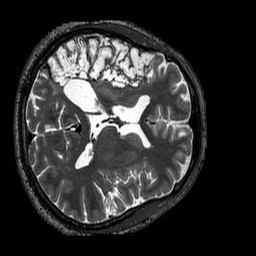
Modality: T2w
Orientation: axial
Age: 54
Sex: male
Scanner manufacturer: siemens
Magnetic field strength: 3 T
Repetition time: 3.2 s
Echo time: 0.567 s